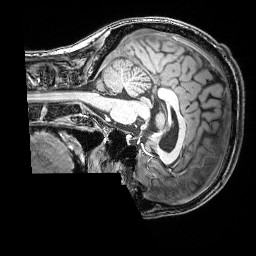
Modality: T1w
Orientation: sagittal
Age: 28
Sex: male
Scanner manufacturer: siemens
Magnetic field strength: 3 T
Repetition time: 2.53 s
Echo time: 0.00388 s